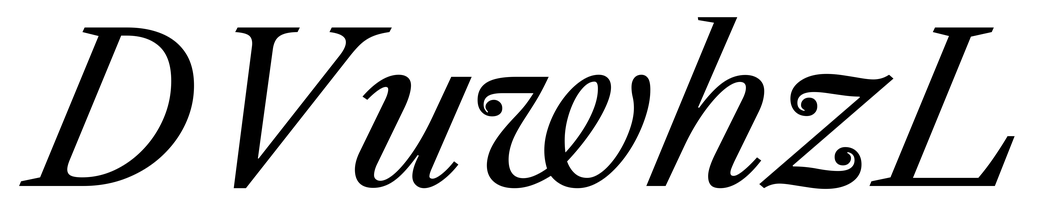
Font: LibreCaslonText-Italic_Italic